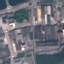
Land use / land cover: Industrial